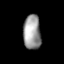
Tissue: lung
Cell type: Endothelial cells
Senescence score: 0.5676
Nuclear area (px): 597
Mean DAPI intensity: 154.486